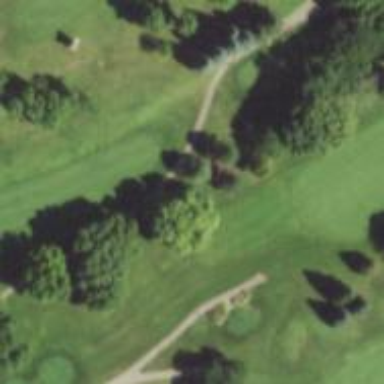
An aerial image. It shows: Footway that serves as golf path.